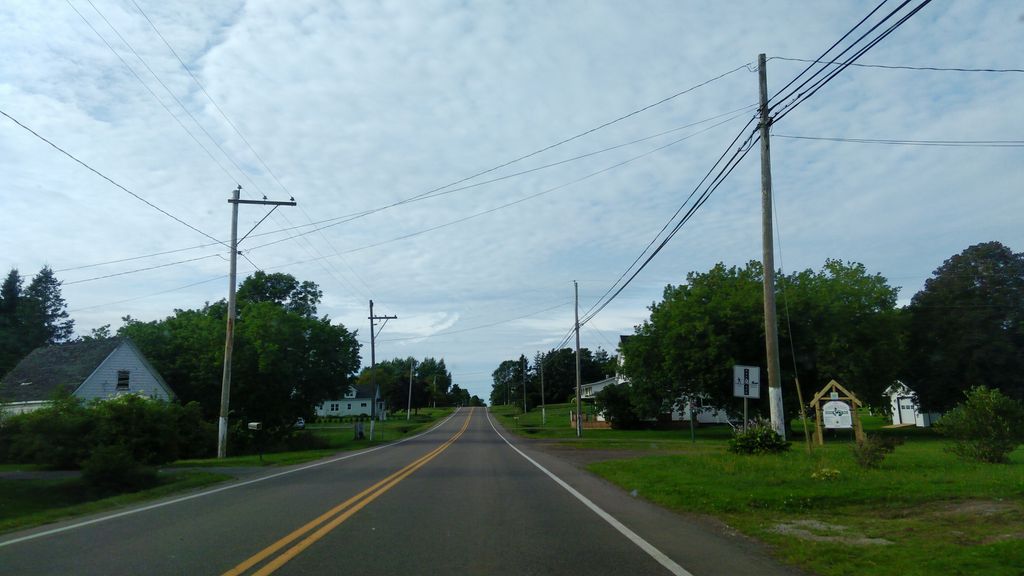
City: charlottetown